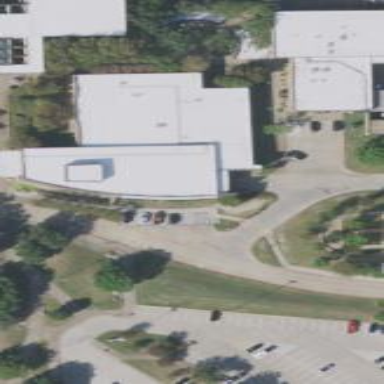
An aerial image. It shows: College building.